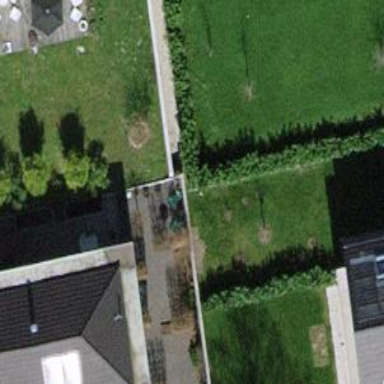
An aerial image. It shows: Hedge acting as barrier.